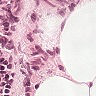
Metastatic tissue present: no